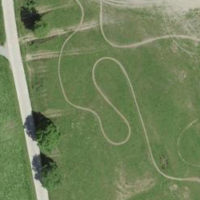
EUNIS habitat code: 52
Species observed at this site:
Primula veris